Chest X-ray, PA view. Patient: 57 years old, sex F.
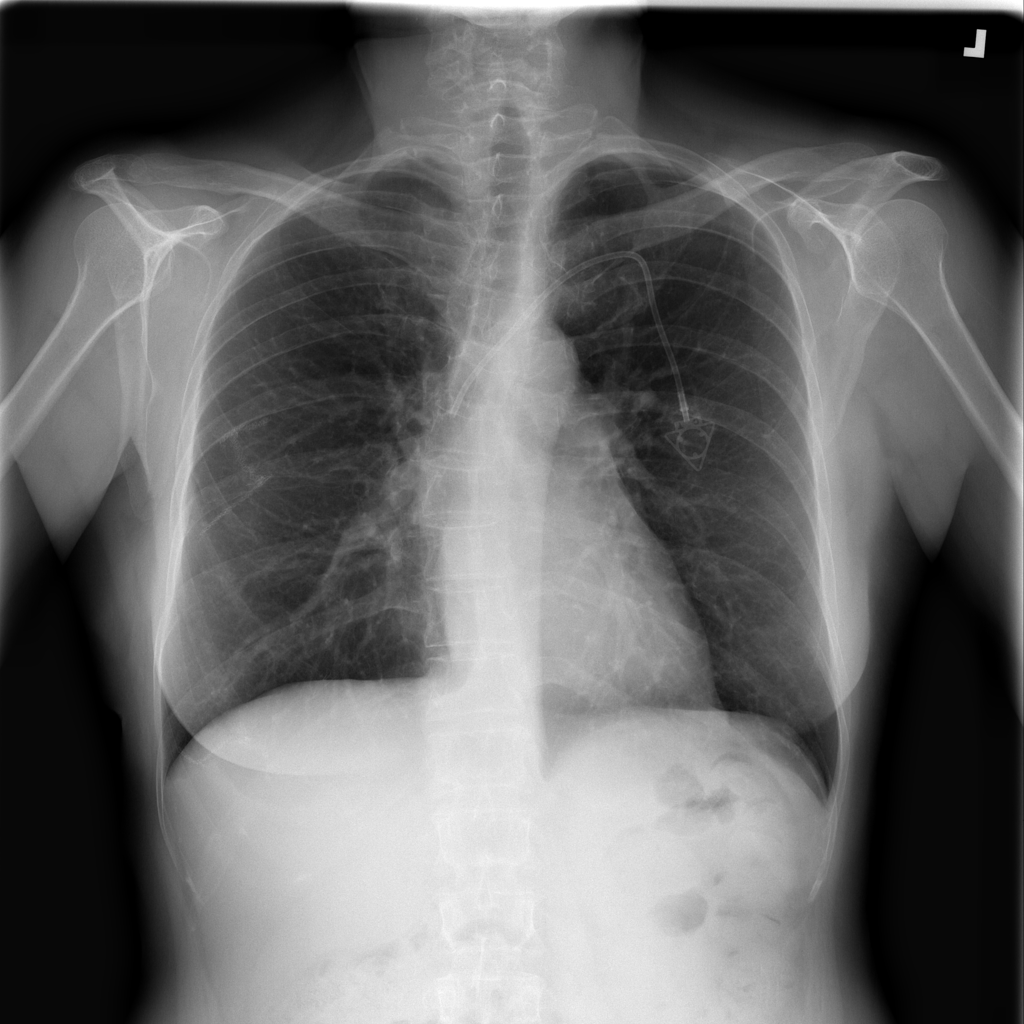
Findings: No Finding